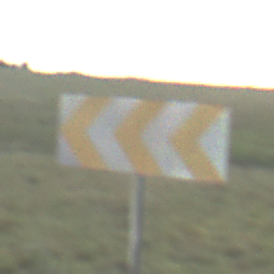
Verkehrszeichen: RichtungstafelnInKurvenGrossRechts
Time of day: Night
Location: Outdoor (Nature)
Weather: Clear
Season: NotSpecified
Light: Natural